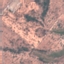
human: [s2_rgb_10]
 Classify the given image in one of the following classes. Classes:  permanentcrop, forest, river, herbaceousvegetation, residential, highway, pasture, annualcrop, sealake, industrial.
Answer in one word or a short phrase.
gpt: PermanentCrop